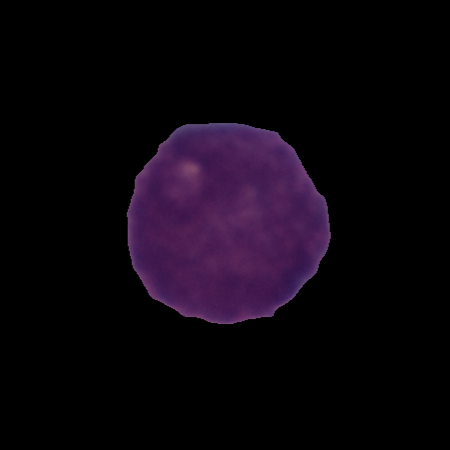
Label: cancer